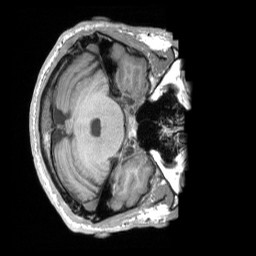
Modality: T1w
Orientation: axial
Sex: male
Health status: ill
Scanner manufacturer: siemens
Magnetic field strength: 3 T
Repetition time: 1.66 s
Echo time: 0.00254 s